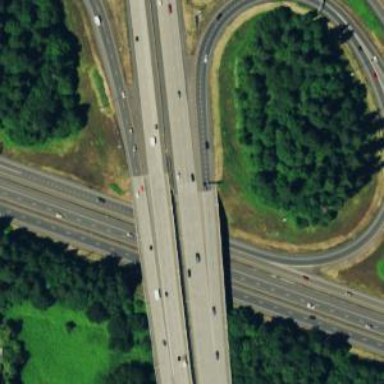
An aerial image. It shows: Connector bridge over motorway link.